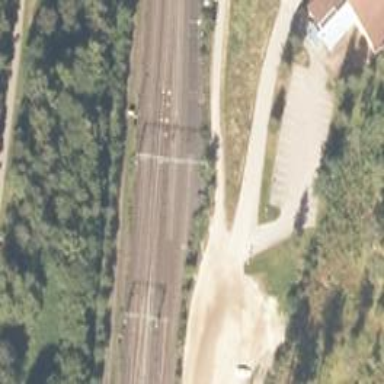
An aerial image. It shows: Continuous rail railway with electrified contact line.